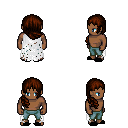
a pixel art fantasy rpg character, male body template, human, dark skin, white tattered cape, teal pants, brown right-swept hairstyle, black slippers, four views (front, back, left, right), 2x2 character sprite sheet, small pixel art, hard edges, no anti-aliasing